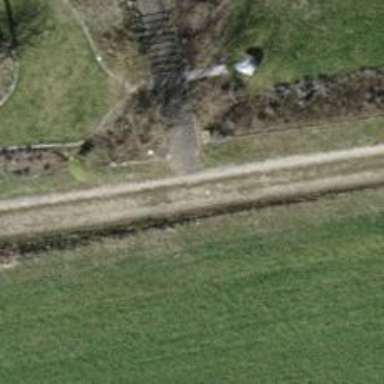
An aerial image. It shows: Paved road with steps.